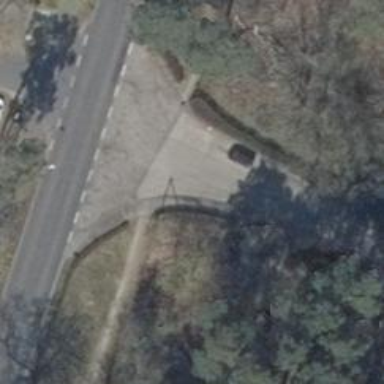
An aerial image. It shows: Road with "give way" sign.